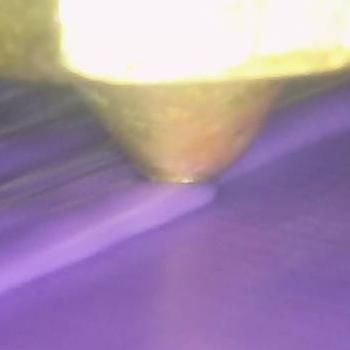
Flow rate: 300%